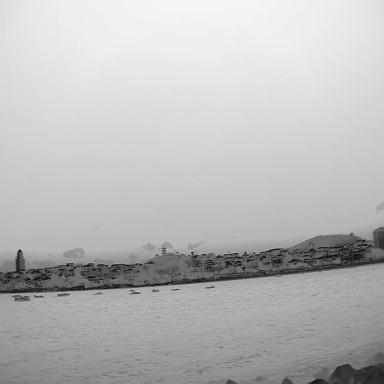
There are seven bulk_carriers in the infrared image.